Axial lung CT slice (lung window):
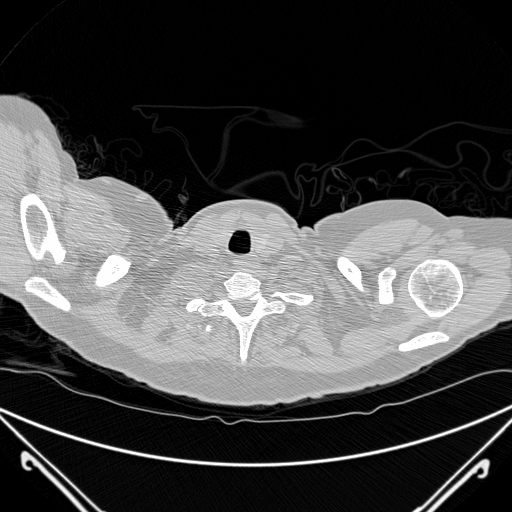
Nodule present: no